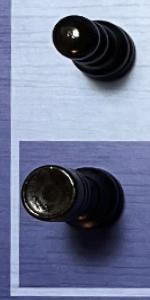
Label: Rook_Black